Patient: sex M, age 52
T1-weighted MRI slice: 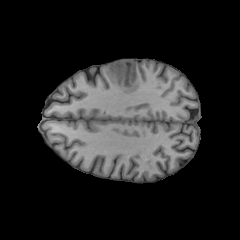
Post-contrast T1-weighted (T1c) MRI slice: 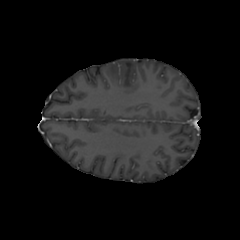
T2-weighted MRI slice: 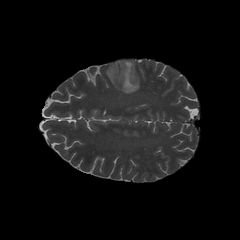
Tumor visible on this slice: yes
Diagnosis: Astrocytoma, IDH-wildtype
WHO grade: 3